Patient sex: M
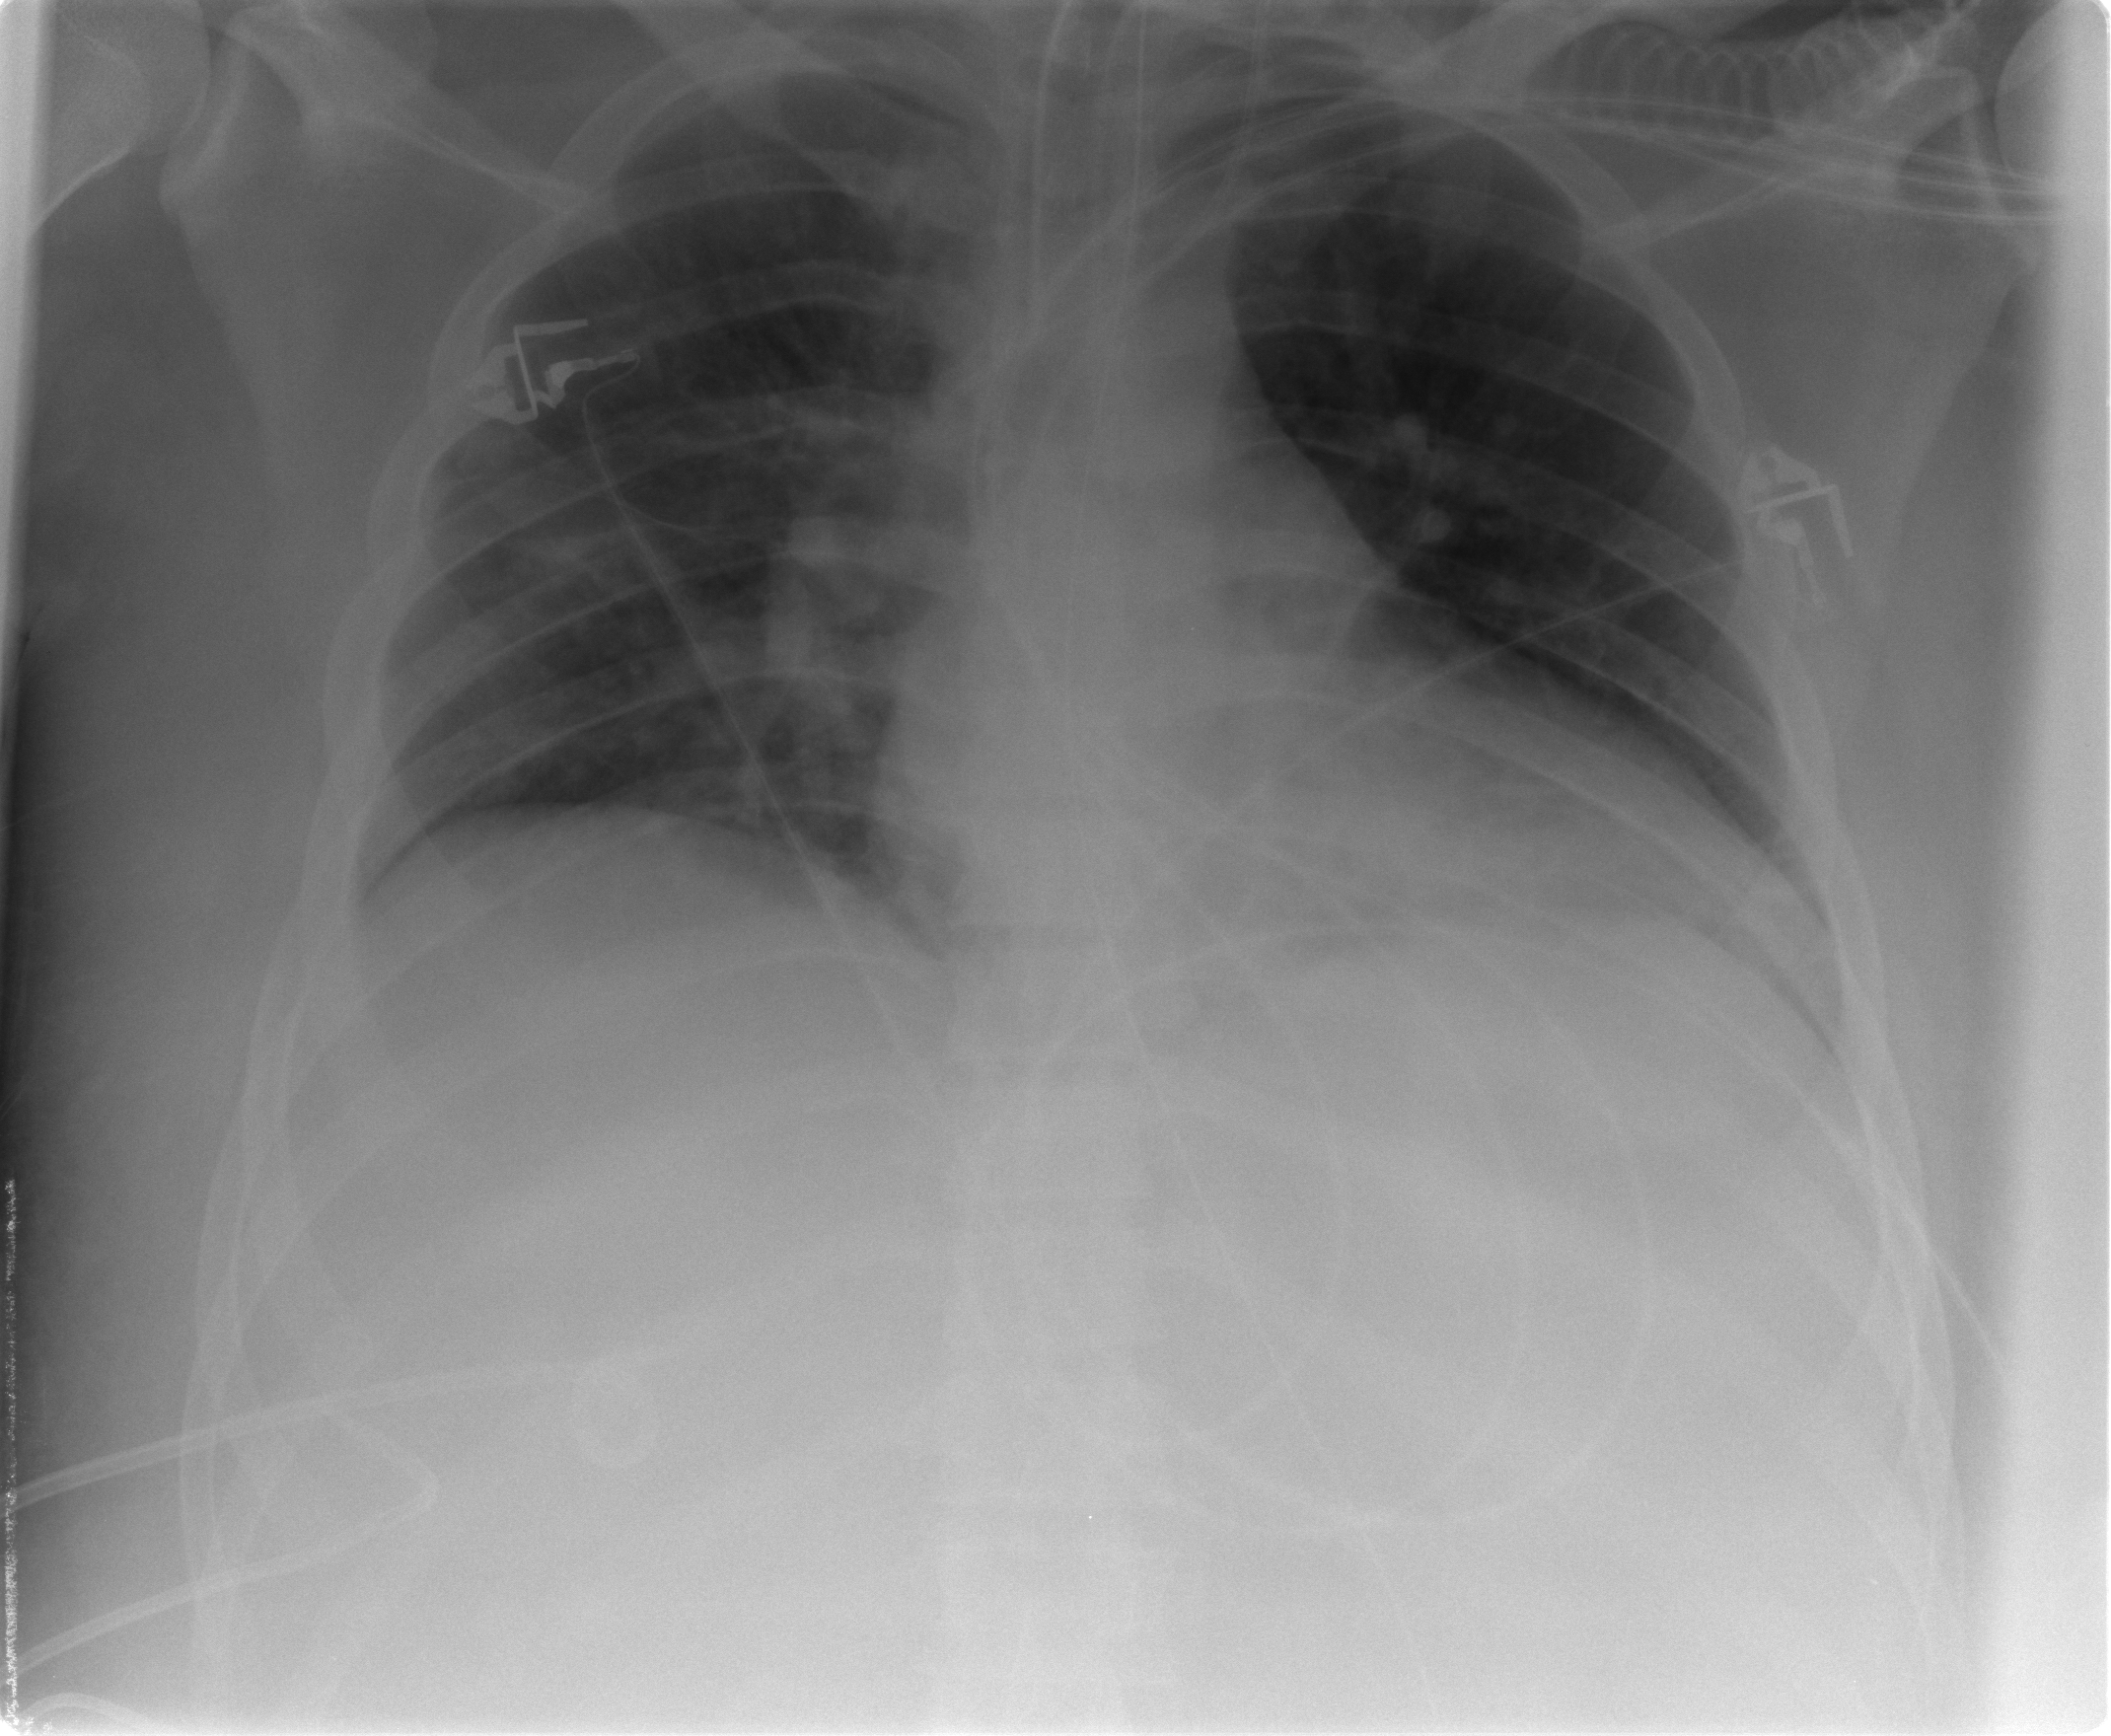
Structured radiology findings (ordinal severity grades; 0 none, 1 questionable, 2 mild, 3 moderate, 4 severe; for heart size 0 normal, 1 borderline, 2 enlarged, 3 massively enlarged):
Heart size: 2
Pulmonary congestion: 2
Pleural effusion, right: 0
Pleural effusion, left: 1
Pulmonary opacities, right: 0
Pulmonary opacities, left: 0
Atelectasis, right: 2
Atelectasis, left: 2